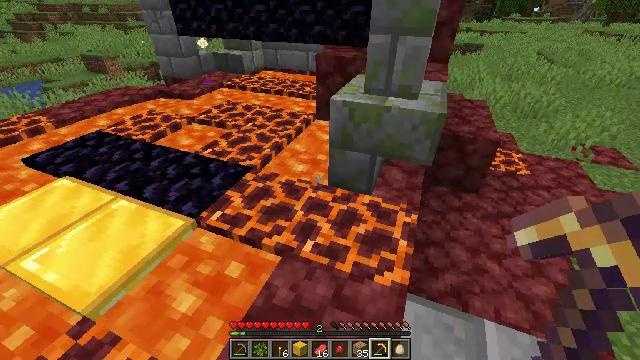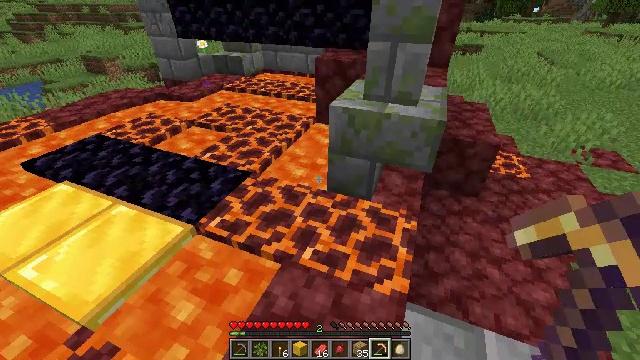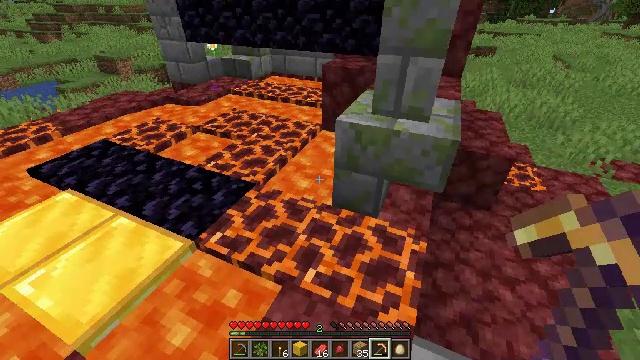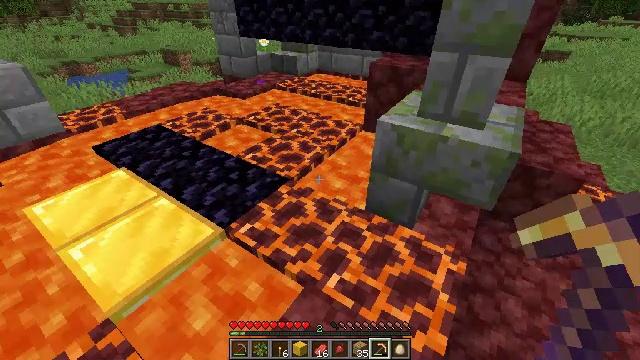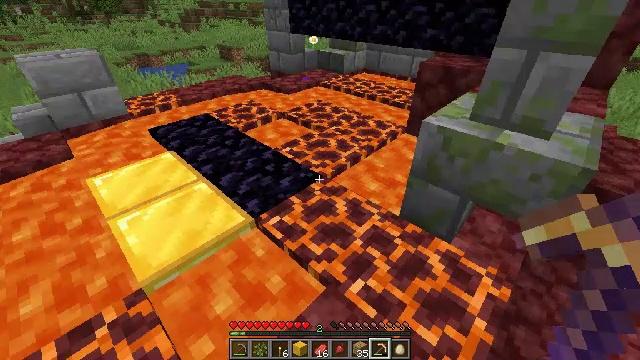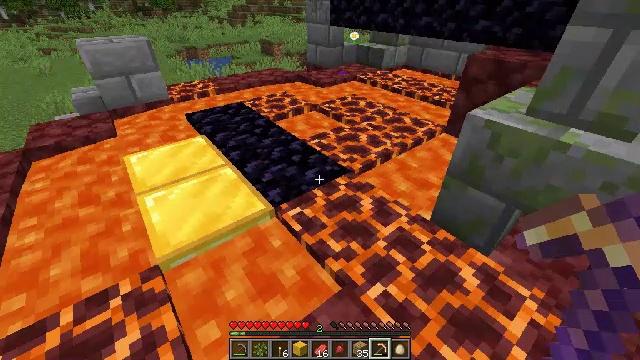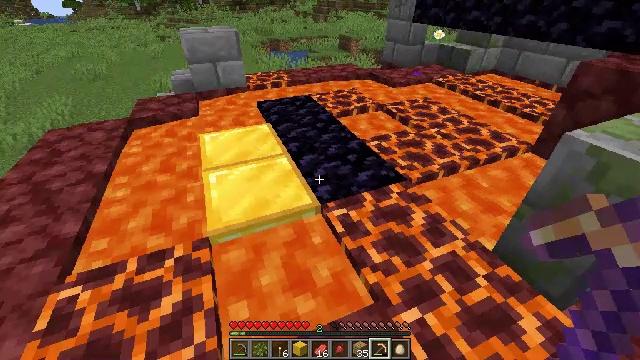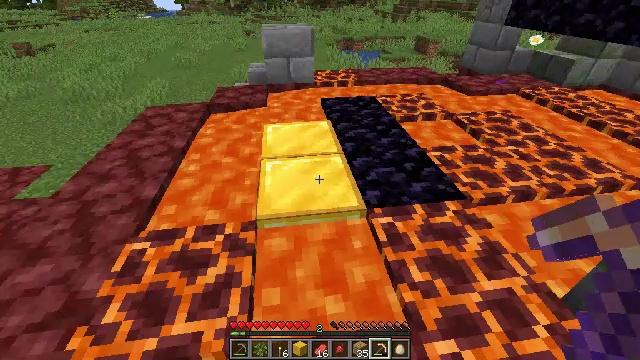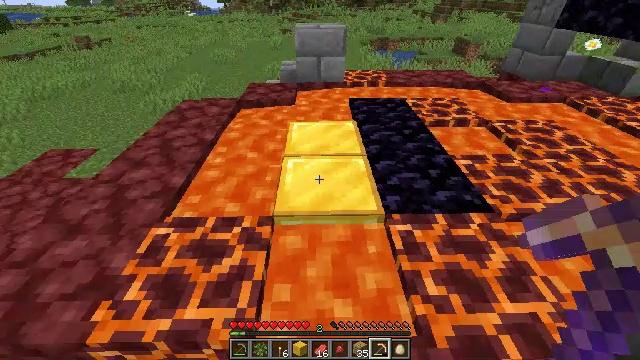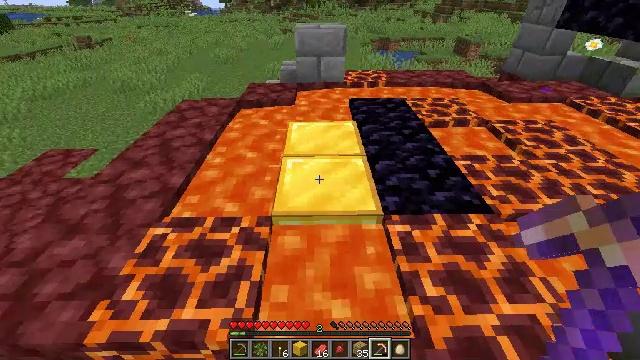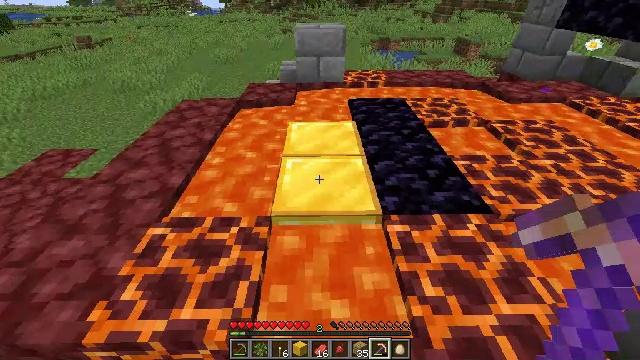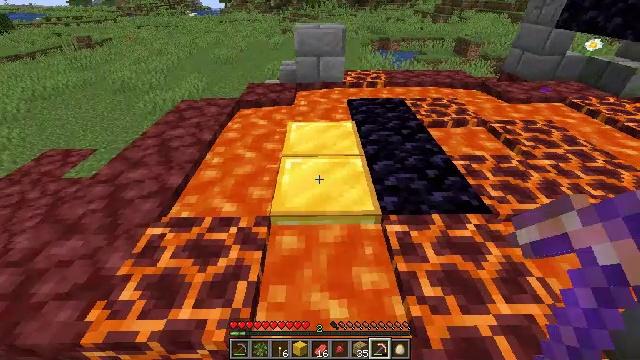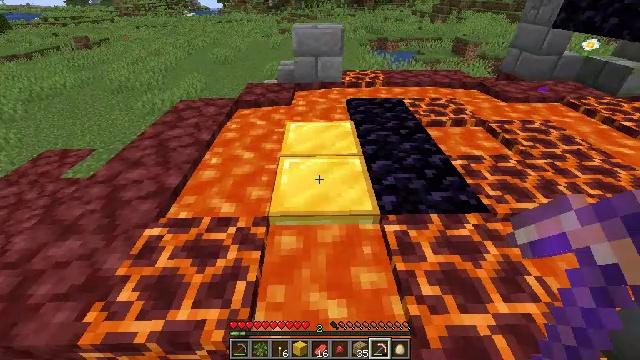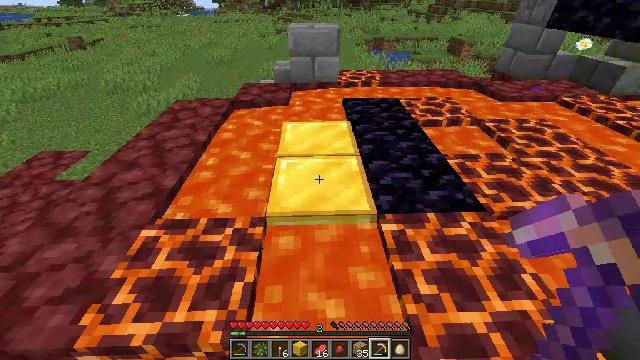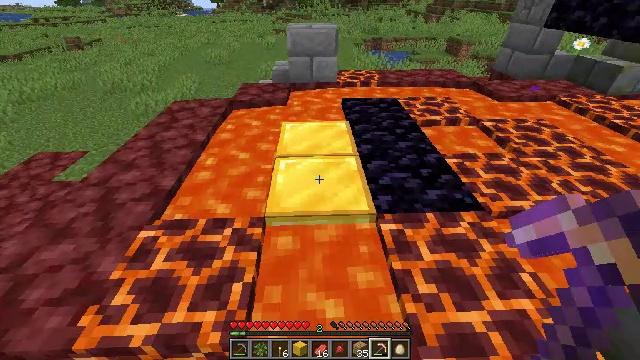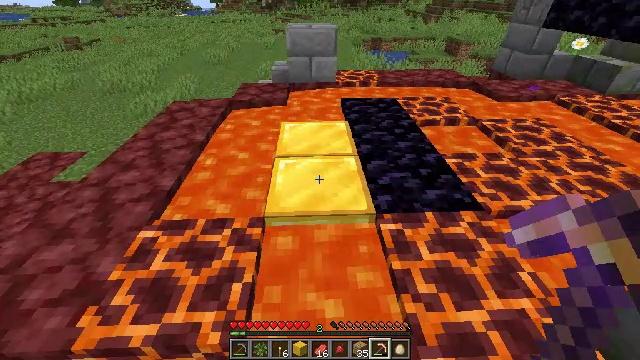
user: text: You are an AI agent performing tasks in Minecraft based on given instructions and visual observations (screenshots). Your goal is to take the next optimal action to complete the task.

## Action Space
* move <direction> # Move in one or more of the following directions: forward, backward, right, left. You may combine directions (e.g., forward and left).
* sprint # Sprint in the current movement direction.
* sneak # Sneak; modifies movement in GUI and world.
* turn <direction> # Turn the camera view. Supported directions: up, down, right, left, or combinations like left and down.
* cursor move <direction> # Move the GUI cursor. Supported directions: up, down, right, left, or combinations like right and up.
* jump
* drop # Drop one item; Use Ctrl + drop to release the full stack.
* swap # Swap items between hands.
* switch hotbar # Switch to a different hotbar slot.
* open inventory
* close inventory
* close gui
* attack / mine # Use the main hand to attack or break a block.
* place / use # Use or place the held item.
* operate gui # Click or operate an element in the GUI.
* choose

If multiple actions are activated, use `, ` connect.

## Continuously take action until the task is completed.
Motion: motion action
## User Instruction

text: Break the magma block to collect it.
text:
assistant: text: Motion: move forward, jump
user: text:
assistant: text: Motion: turn left, jump
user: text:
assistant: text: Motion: turn left
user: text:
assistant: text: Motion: turn left
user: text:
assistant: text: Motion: turn left
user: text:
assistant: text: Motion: turn left
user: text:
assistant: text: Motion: turn left
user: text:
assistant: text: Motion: turn left
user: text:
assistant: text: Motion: no_op
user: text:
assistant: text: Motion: no_op
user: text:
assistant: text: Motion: no_op
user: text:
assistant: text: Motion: no_op
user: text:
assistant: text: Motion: no_op
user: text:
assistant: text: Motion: no_op
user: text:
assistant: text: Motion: no_op
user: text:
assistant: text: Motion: no_op
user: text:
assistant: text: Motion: no_op
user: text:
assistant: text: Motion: no_op
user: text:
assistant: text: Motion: no_op
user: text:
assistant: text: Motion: no_op
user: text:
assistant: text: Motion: no_op
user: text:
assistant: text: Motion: no_op
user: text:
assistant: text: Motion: no_op
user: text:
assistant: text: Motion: no_op
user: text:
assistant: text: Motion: no_op
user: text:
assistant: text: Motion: no_op
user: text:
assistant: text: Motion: turn down
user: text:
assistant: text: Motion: turn left and down
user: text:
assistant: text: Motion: turn left and down
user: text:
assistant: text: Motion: turn left and down